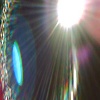
Label: sunburn